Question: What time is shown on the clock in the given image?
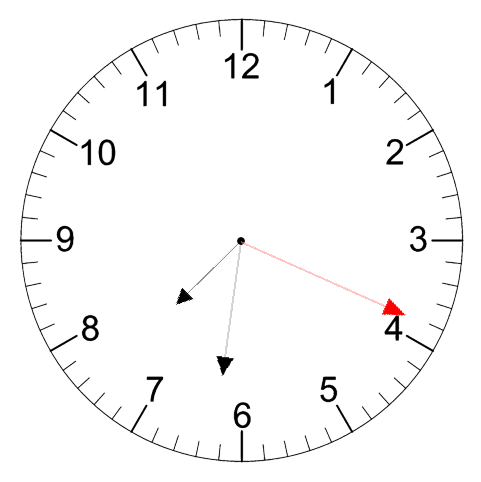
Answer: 07:31:19